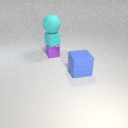
large blue rubber cube to the right of small purple metal cube